Question: I have a design of grid in controller that displays me all data of selected check boxes.
This grid gets appended to a span through ajax.
While performing a delete request, one by one my data in grid gets deleted,
but the grid header stays as it is.
This is my design of grid in controller:
'''
$res_div = '';
$res_div.='<table width="100%" border="0" class="table table-striped table-bordered table-hover">';
$res_div.='<tr>
<th width="100%">SublawId</th>
<th width="100%">Sublawname</th>
<th width="100%">View</th>
<th width="100%">Update</th>
</tr>';
foreach ($law as $sublaw)
{
$law_details = DB::table('tbl_law_sub_master')->where('id', $sublaw->id)->select('*')->first();
$res_div.='<tr>
<td>
<strong>'.$law_details->lms_id.'</strong>
</td>
<td>
<strong>('.$law_details->sub_law_name.')</strong>
</td>
<td align="center">
<input type="checkbox" id="cb1" onclick="ts(this)" class="cb1" name="viewsub_'.$sublaw->id.'">
</td>
<td align="center">
<input type="checkbox" id="cb1" onclick="ts(this)" class="cb1" name="updatesub_'.$sublaw->id.'">
</td>
</tr>';
}
$res_div.='</table>';
$data=array(
'res_div'=>$res_div,
'law'=>$law
);
return json_encode($data);
'''
my ajax request on blade:
'''
$.ajax({
url: "{{ URL::to('staff/staffpostsublawsdata') }}?sub_law_id="+sublaw_ids.join(),
type: 'POST',
dataType: "json",
data: formData,
async: false,
cache: false,
contentType: false,
processData: false,
success: function (returndata) {
var res_sublaw_content=returndata.res_div;
var data = document.getElementById("append_sublaw_grid").innerHTML = ""; $('#append_sublaw_grid').append(res_sublaw_content);
return false;
}
});
'''
On deletion all data gets deleted one by one from grid, but its header stays..
A screenshot:

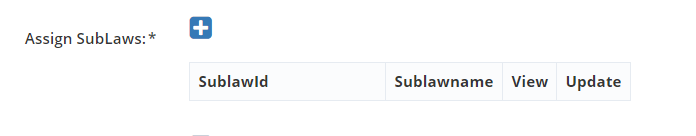
Answer: Everytime you remove a row u can count the number of rows left using
'''
var rowCount = $('.table tbody tr').length;
'''
if 'rowcount' goes to 0 then just hide the table using
'$('.table').hide()'
Put this code in the function where you delete the rows
'''
var rowCount = $('.table tbody tr').length;
if( rowcount == 0){
$('.table').hide();
}
'''